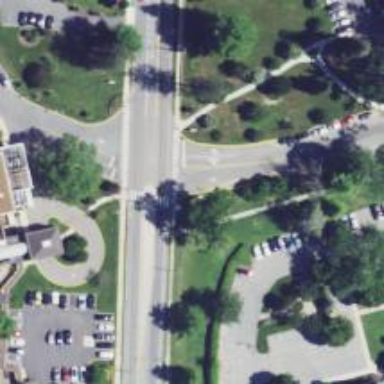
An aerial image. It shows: Marked road crossing.